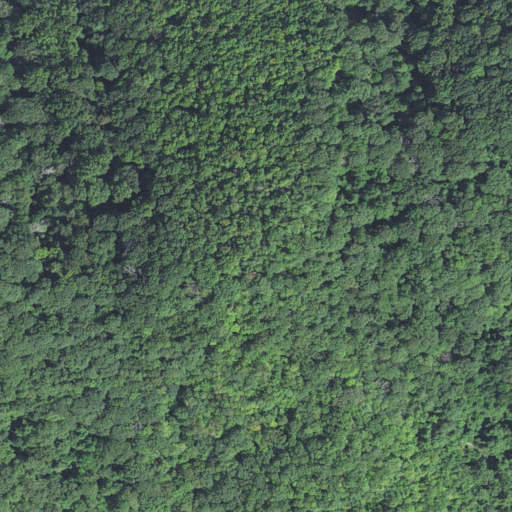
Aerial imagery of mountain in North Carolina named Big Swag containing deciduous forest and mixed forest